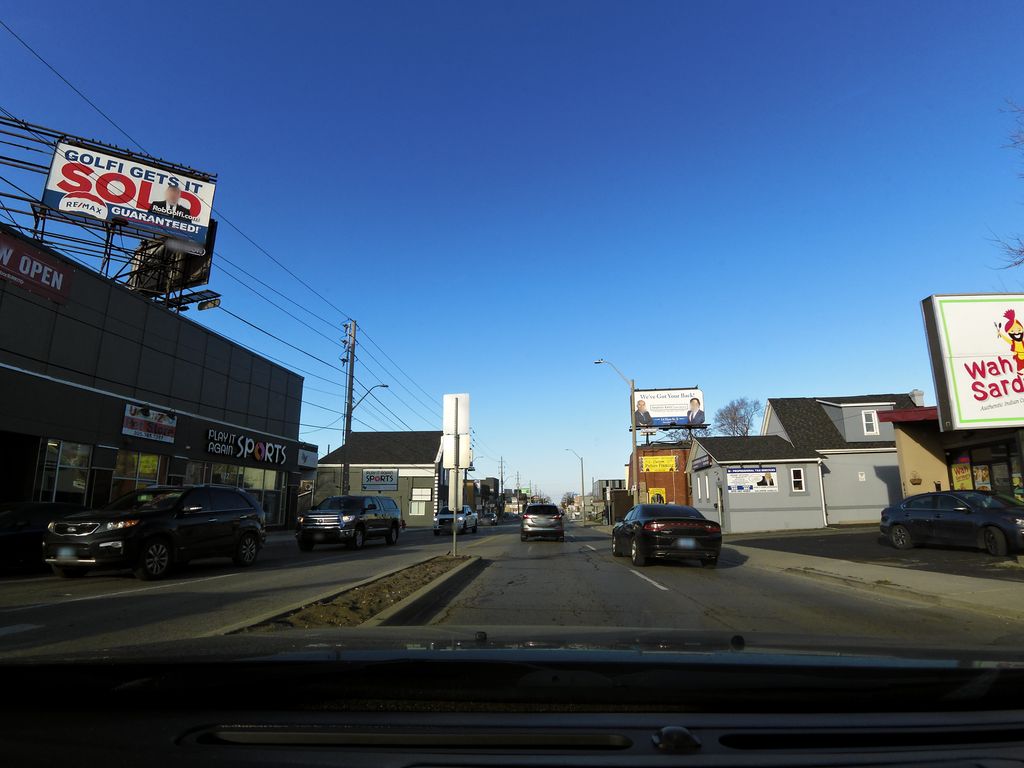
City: hamilton